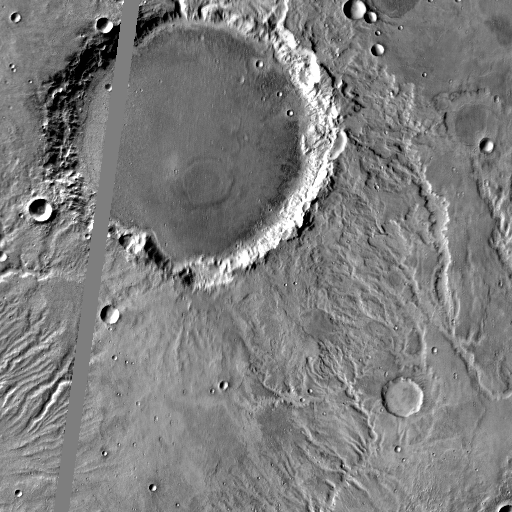
Crater classes present: Background, Other, Buried